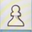
Piece: wP